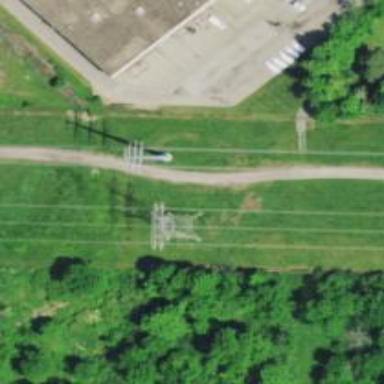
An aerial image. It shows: Lattice structure tower used for power distribution.